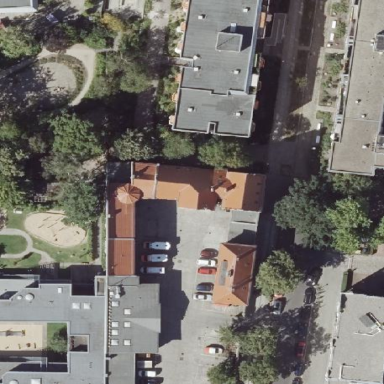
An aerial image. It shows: Office building.